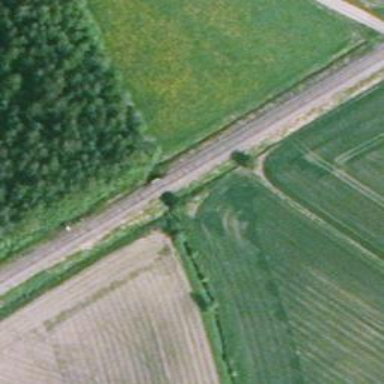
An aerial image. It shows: Bridge over railway track classified as B1.